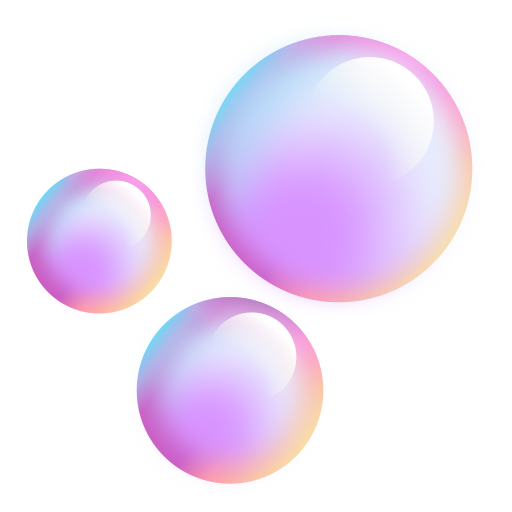
bubbles color